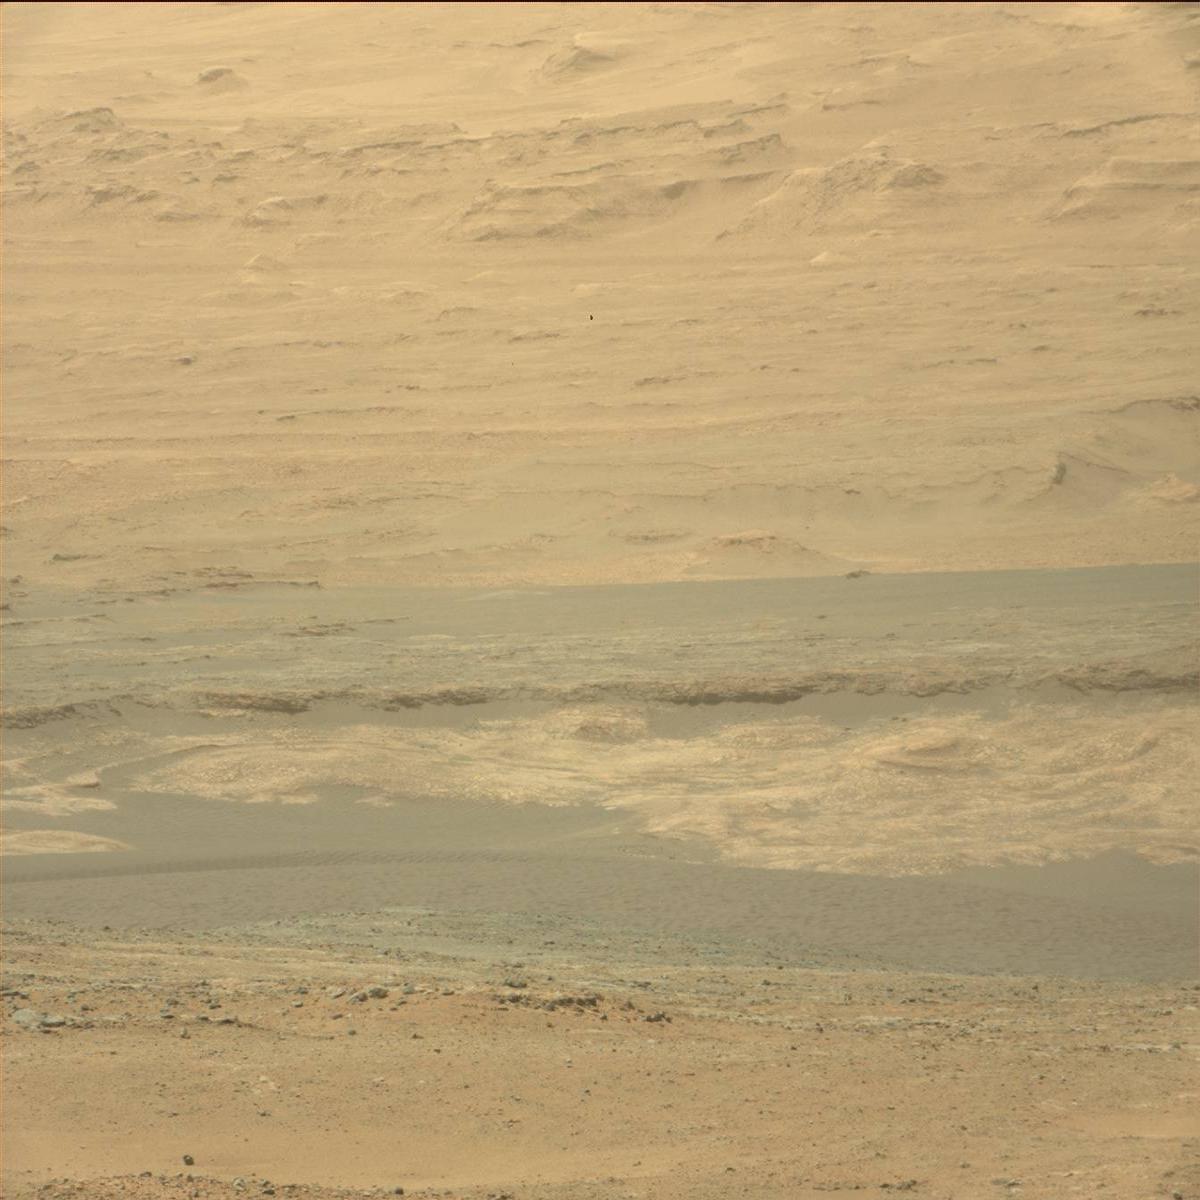
Terrain classes present: Bedrock, Ridge, Sand / Soil